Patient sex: M
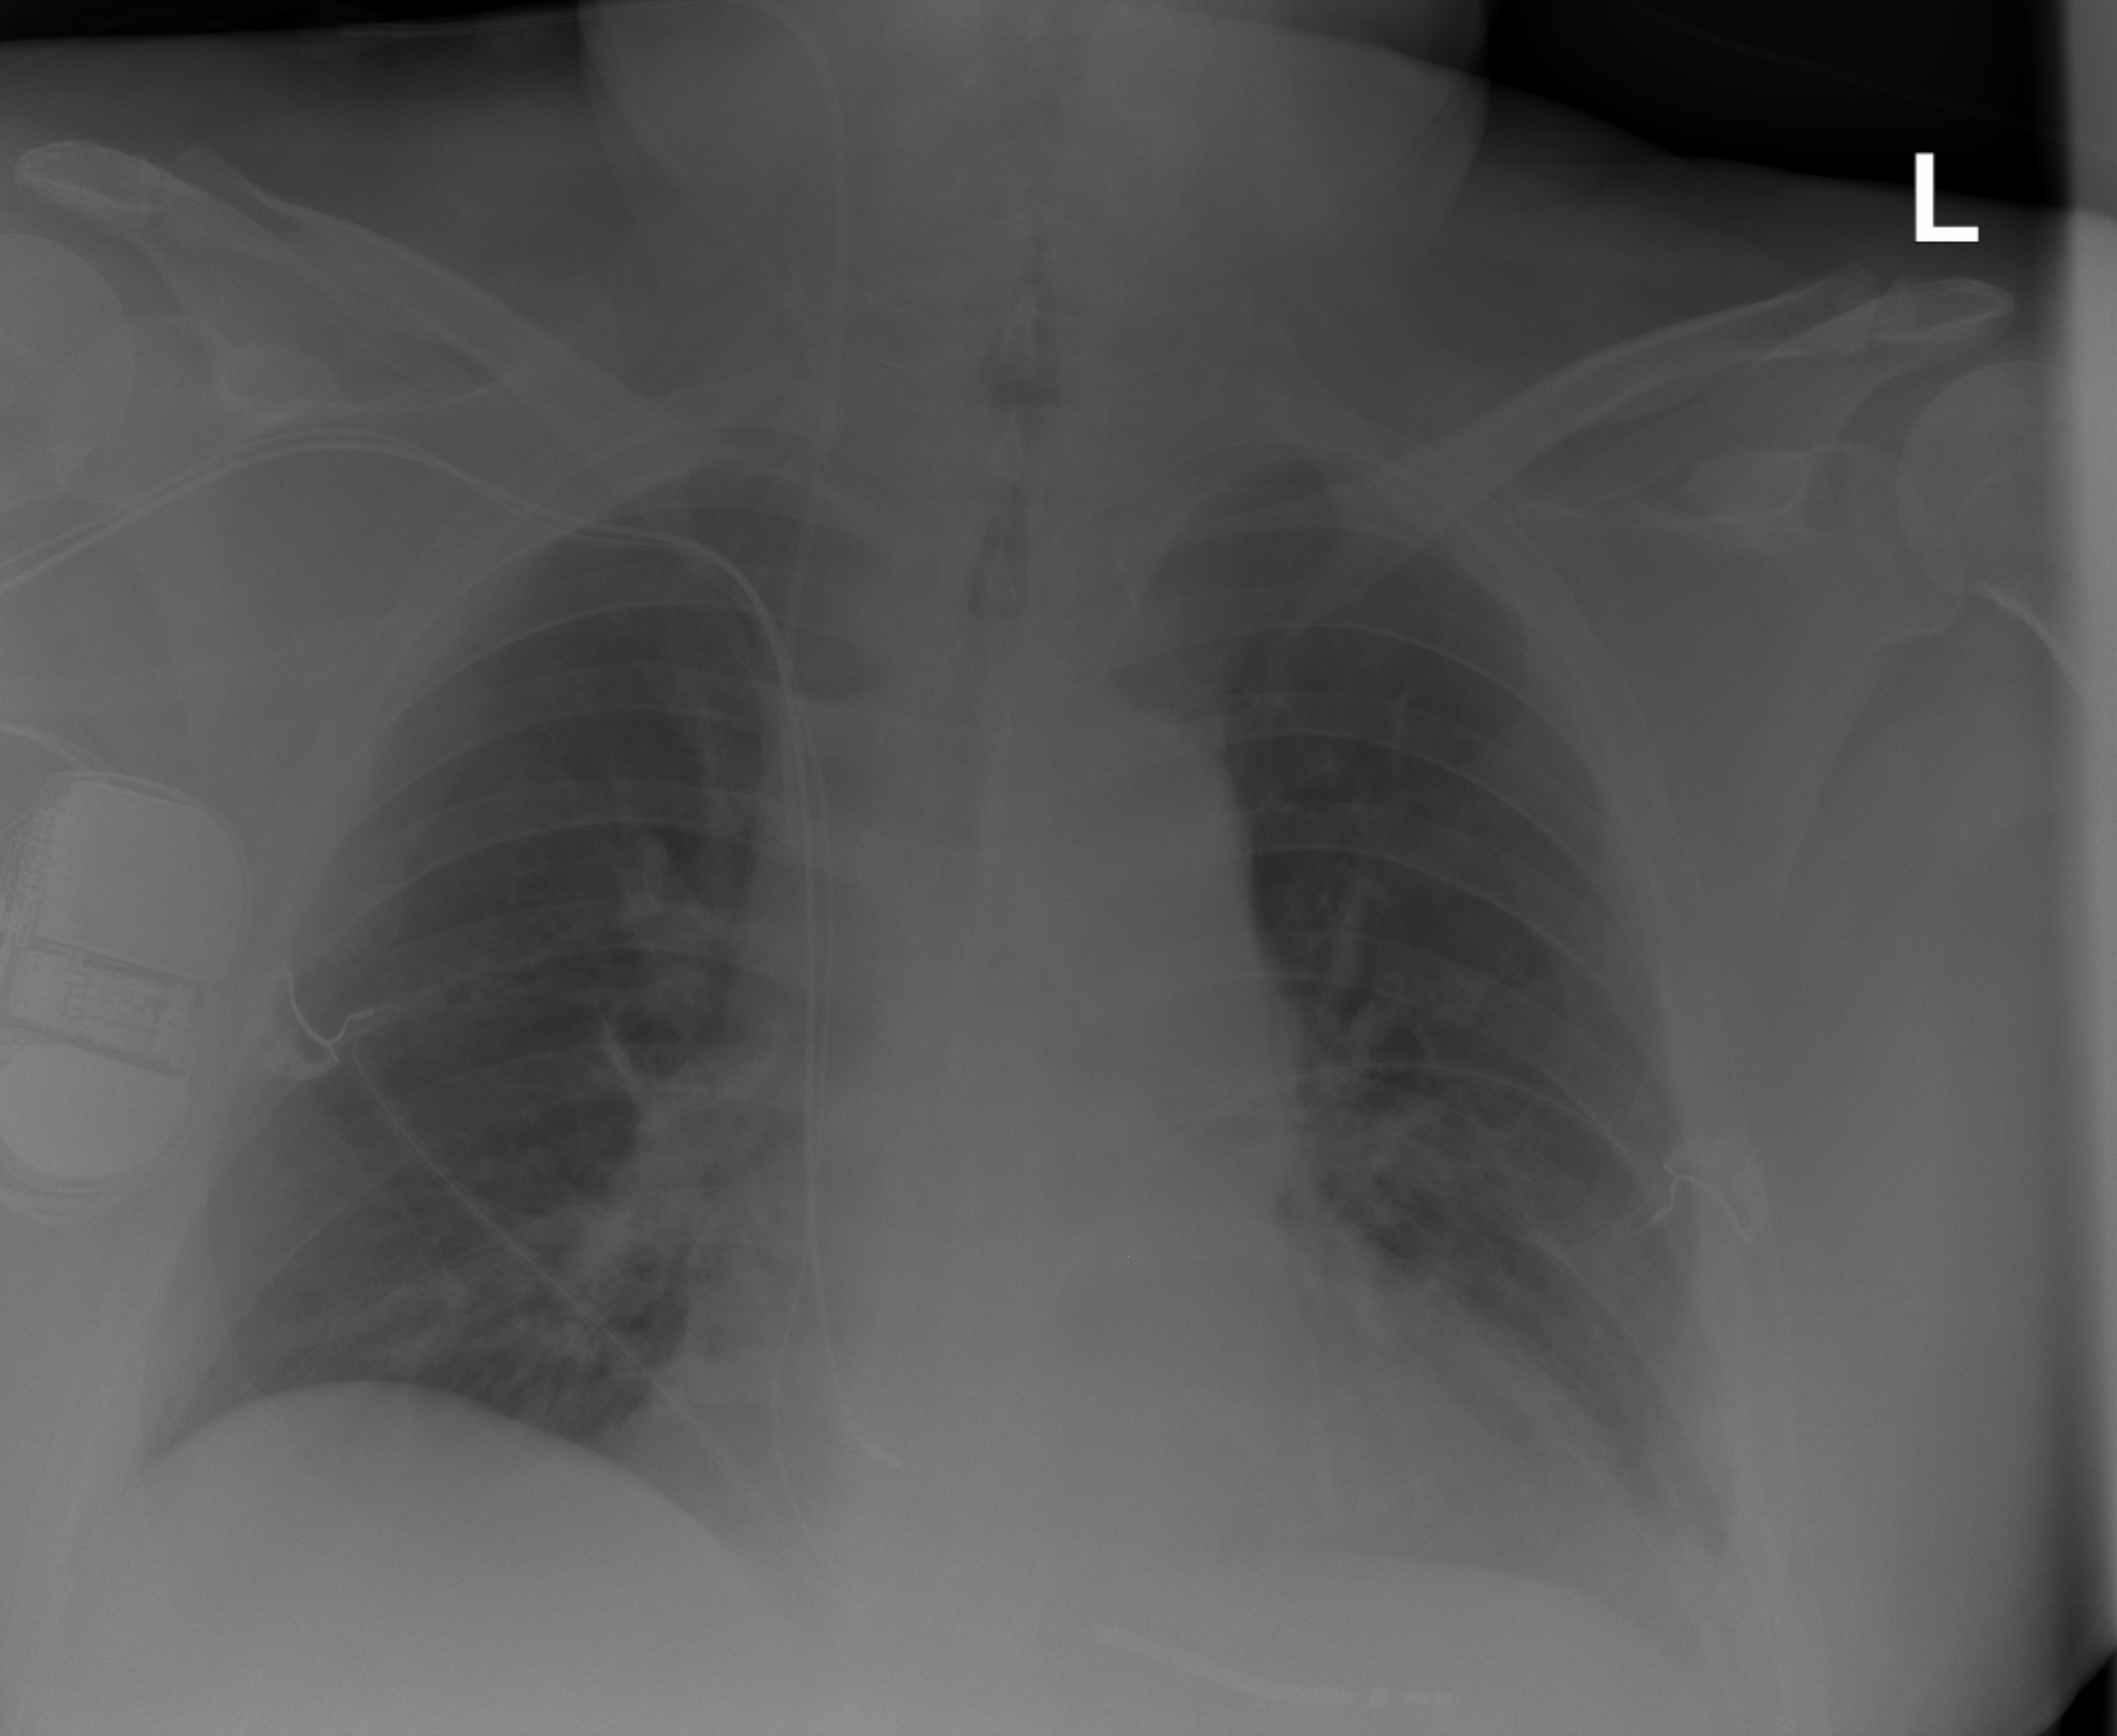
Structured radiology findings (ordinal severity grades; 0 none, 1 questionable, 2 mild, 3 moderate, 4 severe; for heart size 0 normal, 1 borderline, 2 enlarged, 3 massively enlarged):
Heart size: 2
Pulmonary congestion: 1
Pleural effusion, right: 0
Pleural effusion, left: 2
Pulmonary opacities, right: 1
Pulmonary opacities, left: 1
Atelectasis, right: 2
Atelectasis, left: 2